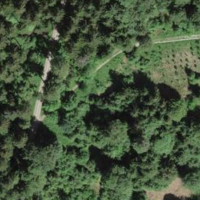
EUNIS habitat code: 43
Species observed at this site:
Pinus sylvestris
Misumena vatia